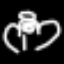
Label: angel